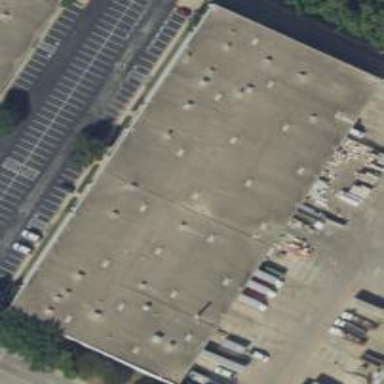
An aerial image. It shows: Industrial building.